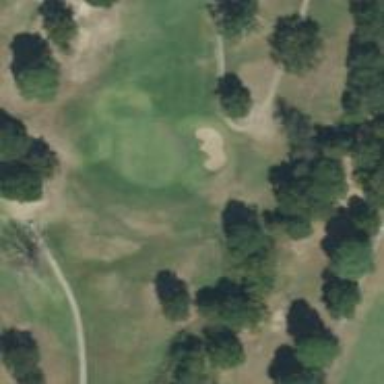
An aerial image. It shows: Golf hole.